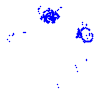
Particle: proton